Question: Hy guys,
How to create table in PDO yii2?
this code in my controller
'''
$db = new yii\db\Connection([
'dsn' => 'pgsql:host=localhost;dbname=mydata',
'username' => 'local',
'password' => 'bukapeta',
'charset' => 'utf8',
]);
$commandR = "CREATE TABLE mencoba(nama_tempat TEXT ,tanggal TEXT ,waktu TEXT ,alamat TEXT ,jenis_tempat TEXT ,keterangan TEXT ,foto_lokasi TEXT ,latitude TEXT ,longitude TEXT ,tanggal_buat TEXT ,update_terakhir TEXT ,pembuat TEXT);"
$command = $db->createCommand($commandR);
$command->execute();
'''

but this error
please help me..
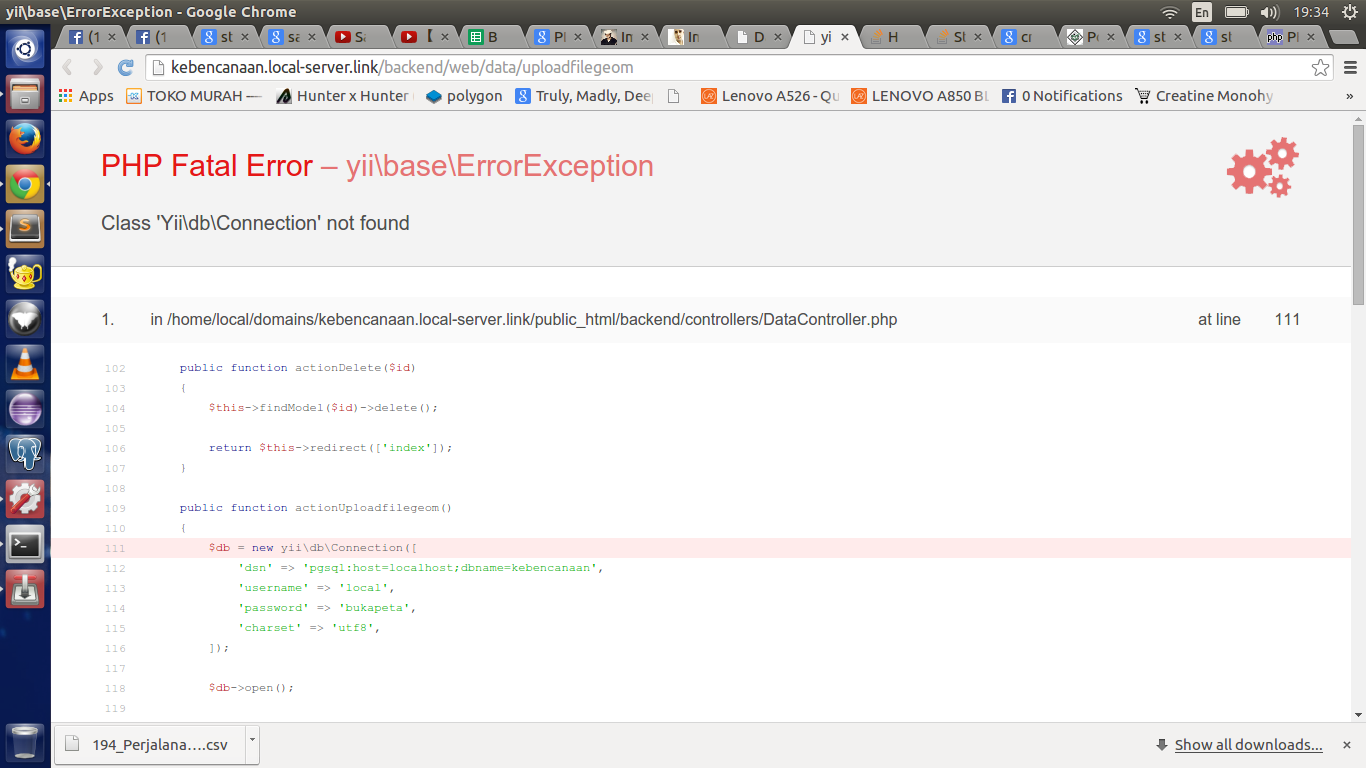
Answer: add '$db->open()'
'''
$db = new \yii\db\Connection([
'dsn' => 'pgsql:host=localhost;dbname=mydata',
'username' => 'local',
'password' => 'bukapeta',
'charset' => 'utf8',
]);
$db->open();
'''